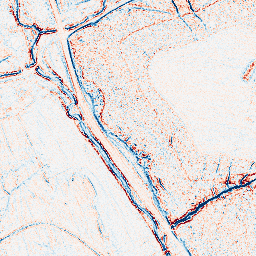
Category: edge_preserving
Decomposition family: bilateral
Decomposition parameters: d: 5
sigma_color: 75
sigma_space: 75
Upsampling method: bicubic
Upsampling parameters: scale: 2
Upsampling scale: 2